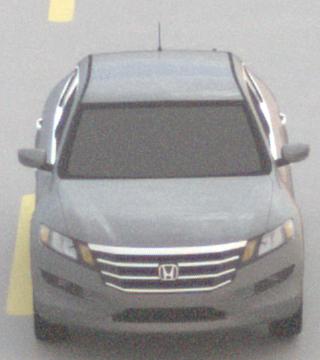
Make: Honda
Model: Crosstour
Detailed model: -
Model produced from: 2009
Model produced until: 2012
Doors: 4
Color: gray
Road condition: dry road
Daytime: night
Contrast: low contrast